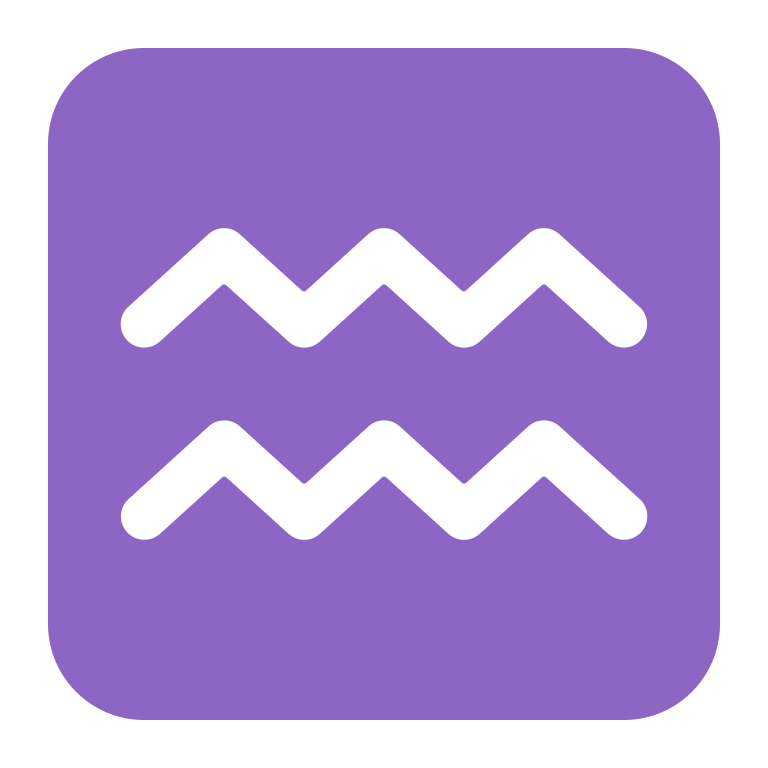
aquarius flat